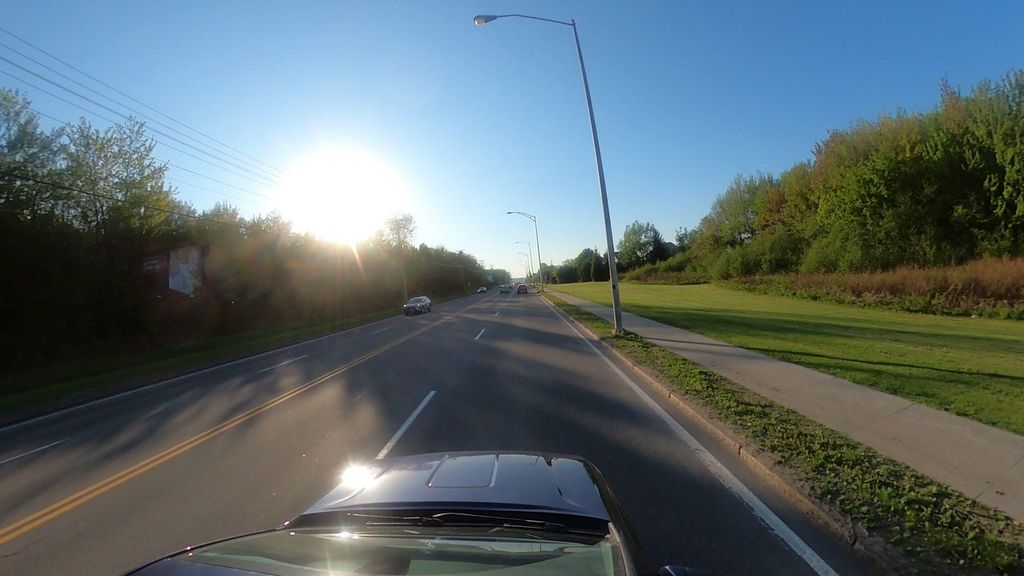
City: quebec_city